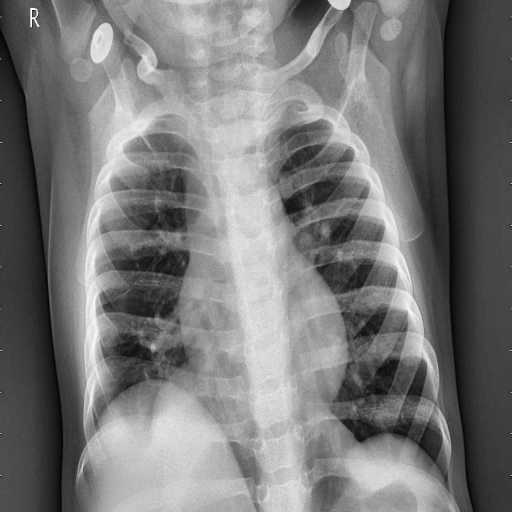
Finding: PNEUMONIA